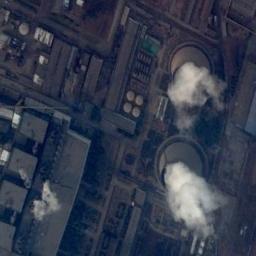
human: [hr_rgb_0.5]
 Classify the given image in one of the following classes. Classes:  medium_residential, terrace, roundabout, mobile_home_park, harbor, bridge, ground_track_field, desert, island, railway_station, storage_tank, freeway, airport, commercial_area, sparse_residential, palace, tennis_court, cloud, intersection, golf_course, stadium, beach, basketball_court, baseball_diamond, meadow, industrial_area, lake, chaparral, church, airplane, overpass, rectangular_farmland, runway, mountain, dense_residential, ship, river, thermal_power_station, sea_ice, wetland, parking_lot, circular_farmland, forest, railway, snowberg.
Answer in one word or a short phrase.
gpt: thermal_power_station